Interaction volume radius: 5 \u00c5
Interaction volume height: 10 \u00c5
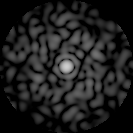
Disorder parameter: 0.892